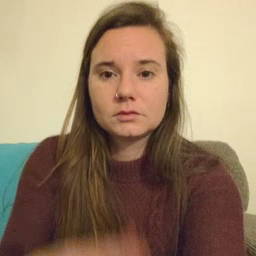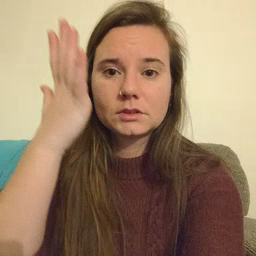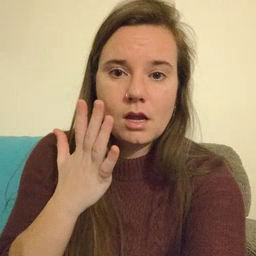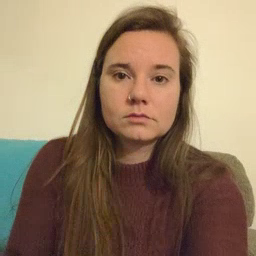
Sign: sad